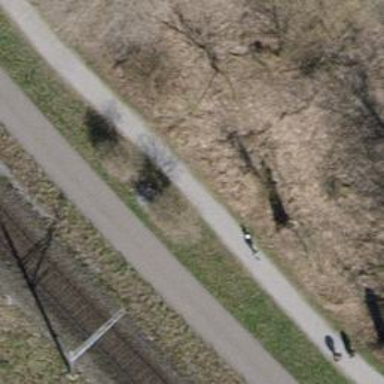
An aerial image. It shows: Footway with fine gravel surface.